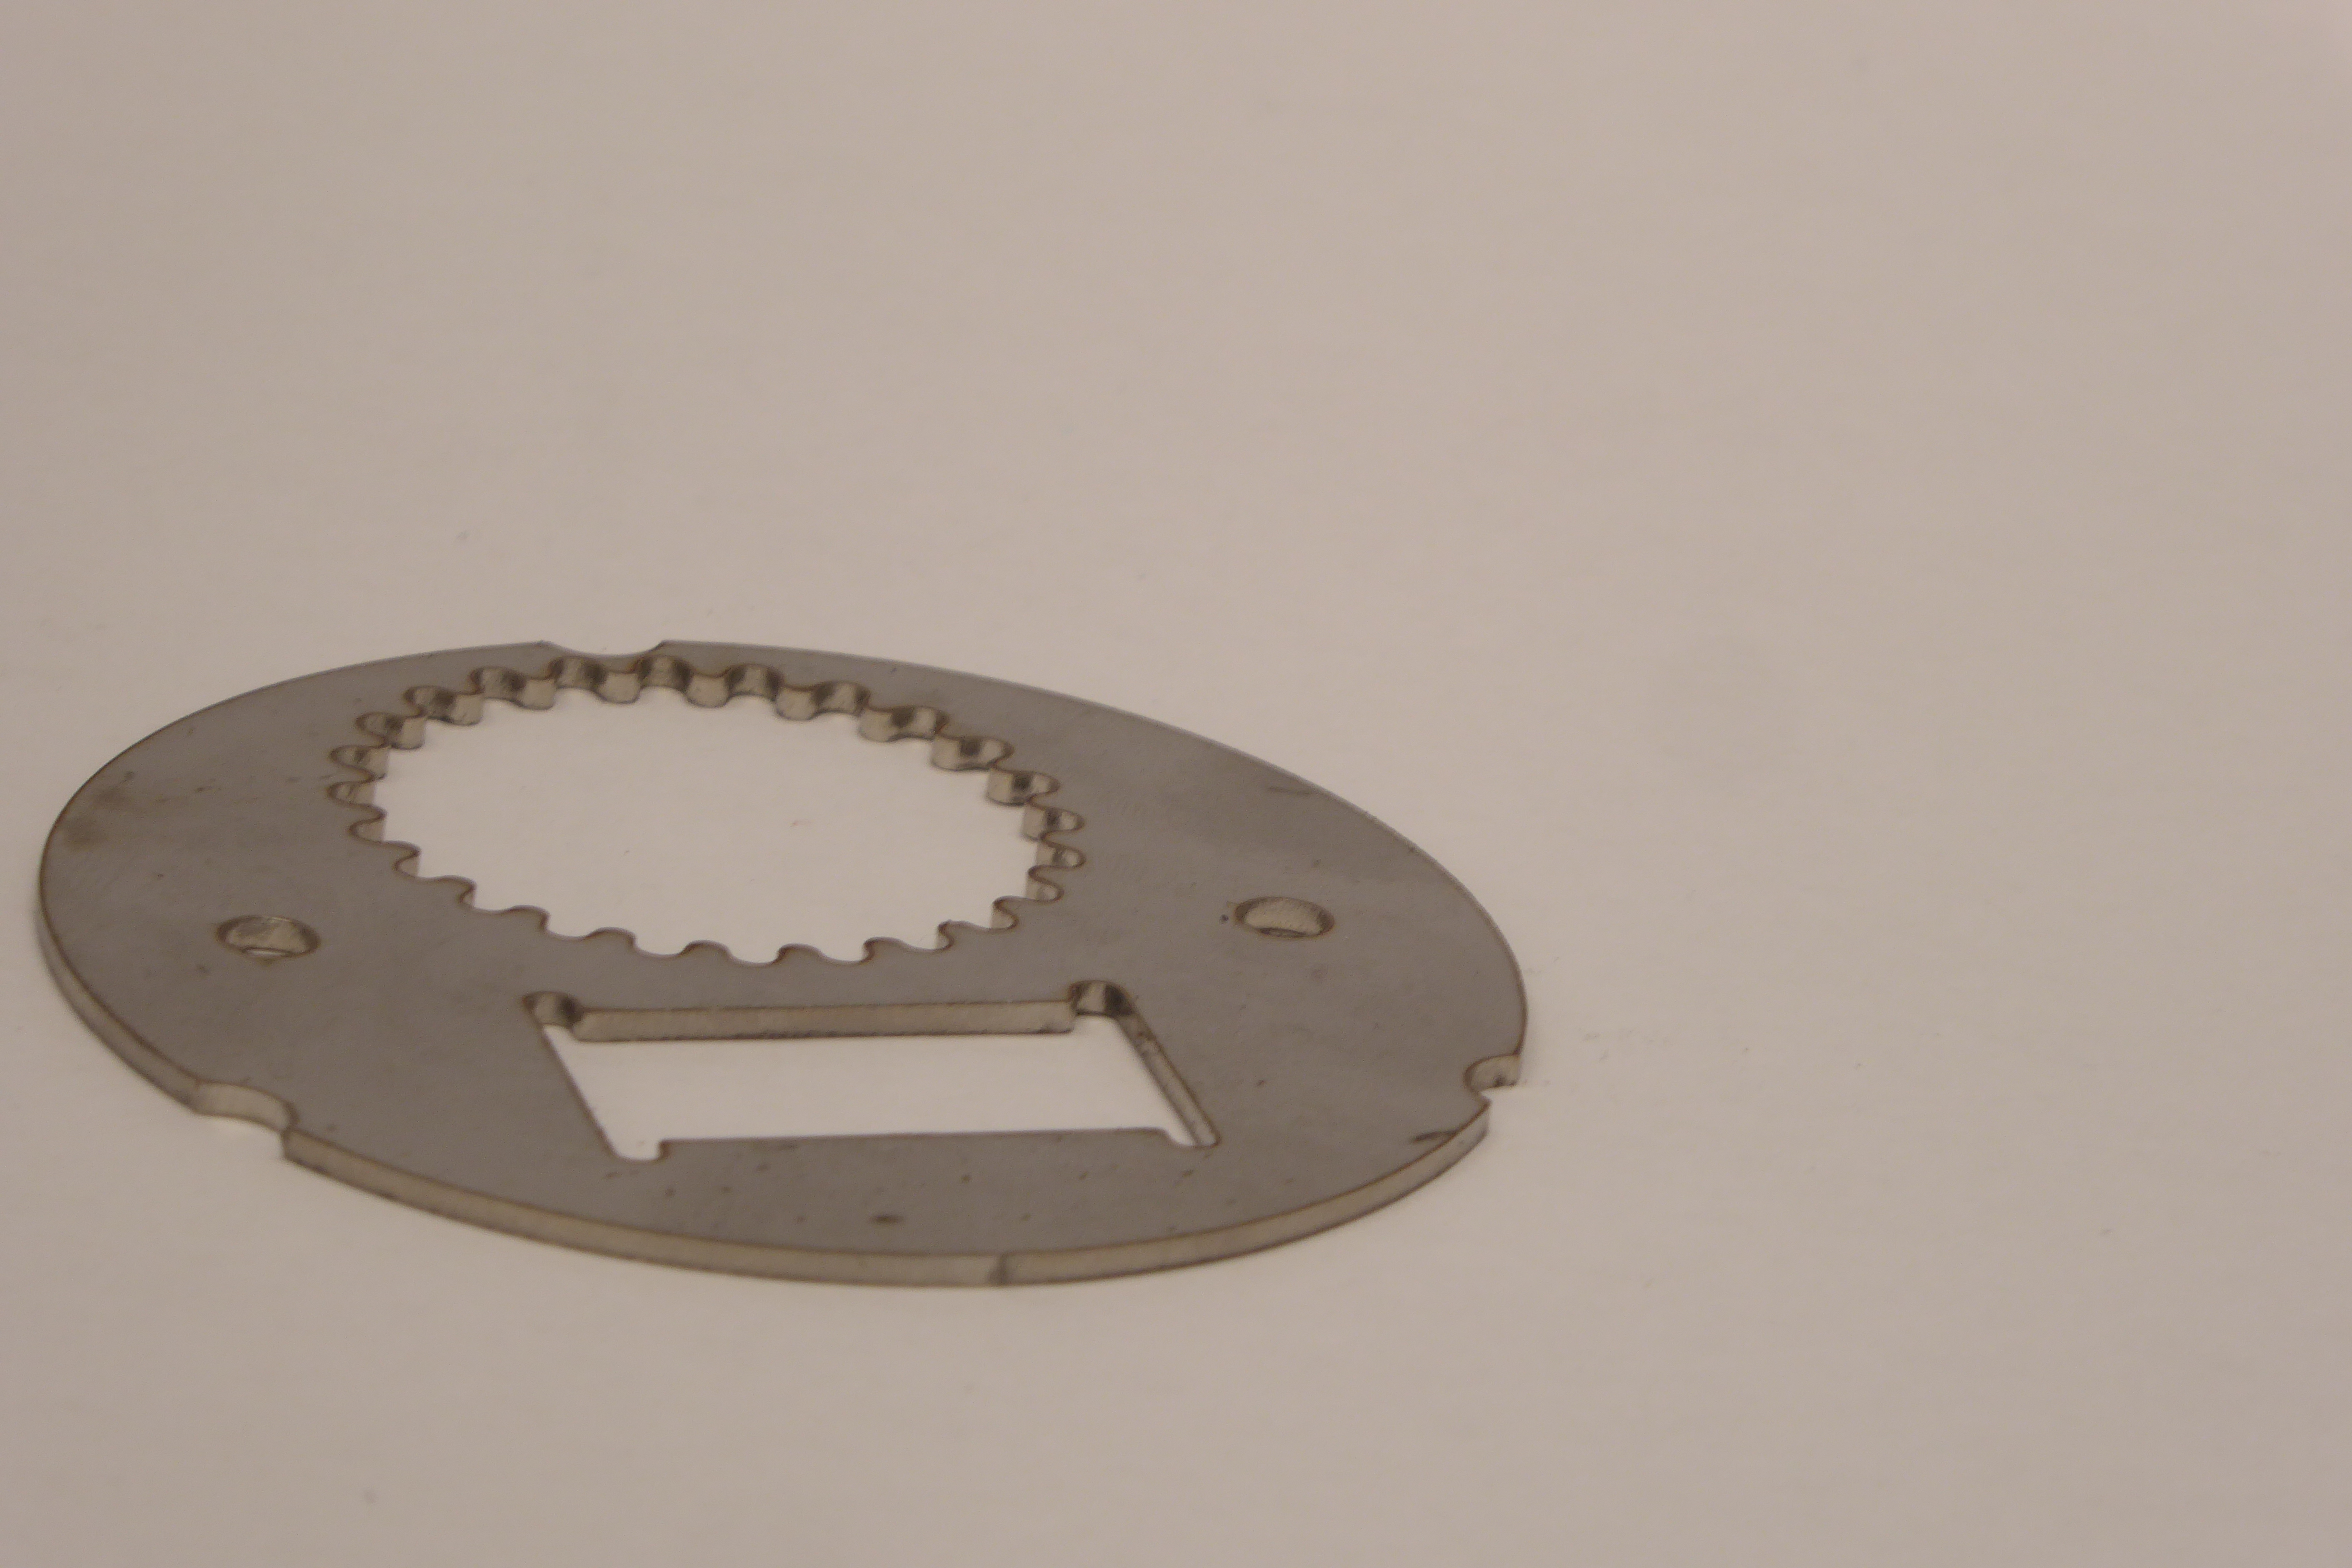
Label: Bottle Opener - Inlay